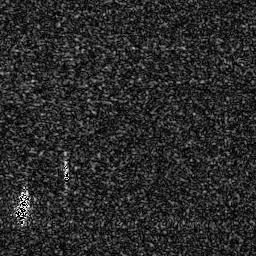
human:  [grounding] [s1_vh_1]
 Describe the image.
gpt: In the satellite image, there is  <ref>1 medium ship </ref> <box>[[4, 73, 12, 88, 0]]</box> located at bottom left.